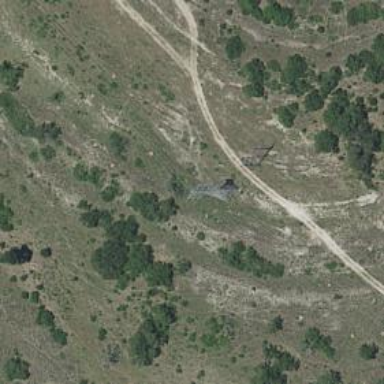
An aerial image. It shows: Power tower.